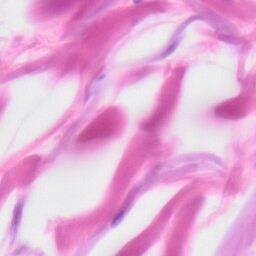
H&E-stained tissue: Skin